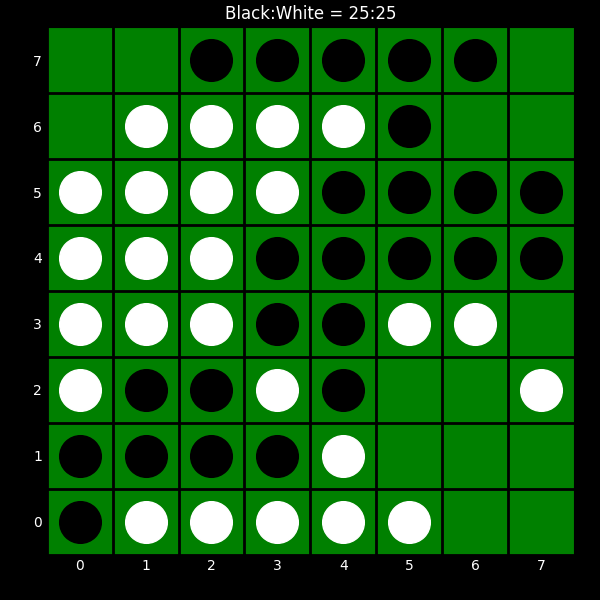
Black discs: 25
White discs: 25